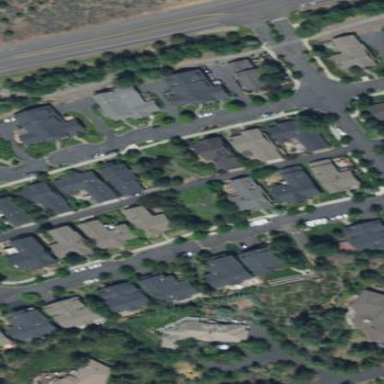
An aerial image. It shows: Residential area.